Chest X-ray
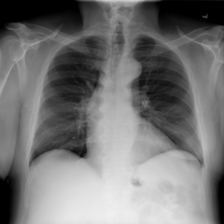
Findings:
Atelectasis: negative
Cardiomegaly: negative
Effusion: negative
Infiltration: negative
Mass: negative
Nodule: negative
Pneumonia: negative
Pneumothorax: negative
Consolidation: negative
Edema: negative
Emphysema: negative
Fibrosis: negative
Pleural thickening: negative
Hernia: negative